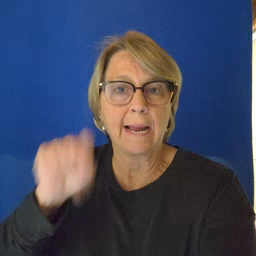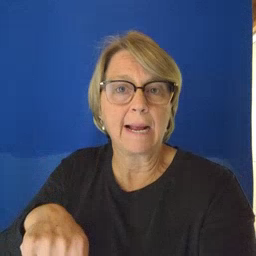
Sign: can